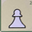
Piece: wP